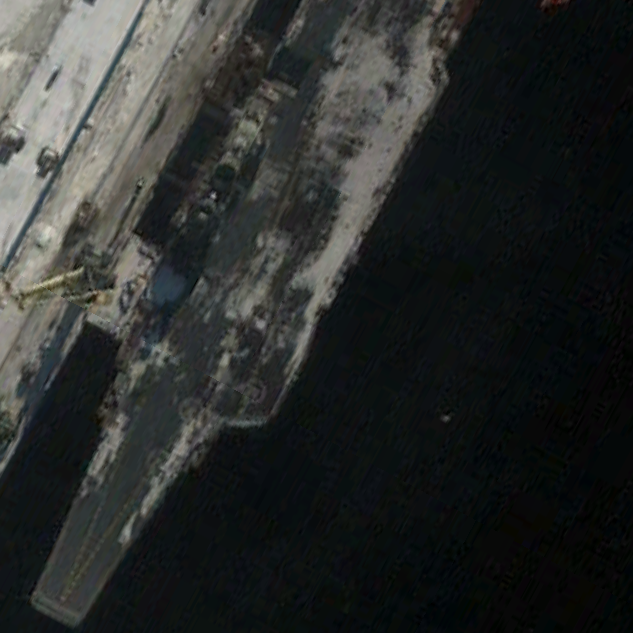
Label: aircraft_carrier